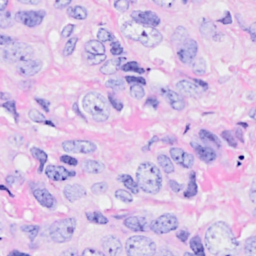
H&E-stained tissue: Breast